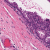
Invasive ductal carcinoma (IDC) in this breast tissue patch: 0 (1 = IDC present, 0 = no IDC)